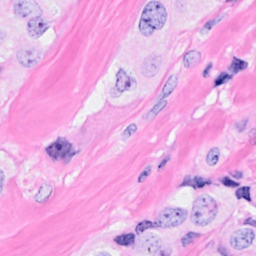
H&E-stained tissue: Breast